Question: I'm going to develop which should work on mobile devices (smartphones). In the application the operator will input some business data, and the operator will type this data also in closed spaces, where network signal can be unavailable.
So, there is a need for . In such mode operator can input data, which will be stored on browser side, and after the network becomes available, the data will be send to the server and persisted in database.
I've found out 2 possible solutions:
1. Store the values in JavaScript memory. Will not survive browser crash or page reload.
2. Store the values in HTML5 LocalStorage. Requires browser with HTML5 support and guarantee that this storage will be persistent (no flush after closing the browser app).
Because I've not developed the web application for smartphones yet, and I have little experience with them, I have the question:
I know that theoretically HTML5 LocalStorage should be 5MB, and JavaScript memory should depend on device resources, which should be at least 5MB, but how it is for Smartphones? F.g. I've noticed on Windows Phone 6.5, that the <URL>.
In the <URL> there's great link to the simple application which tests local storage limitations, and according to the test I've made, the local storage can be increased on Opera Mobile 11 without browser's limitation, the user must simply accept the request for more space. The limits are there the device's limits.
Here's the QR code to the app:

And the app itself:
<URL>
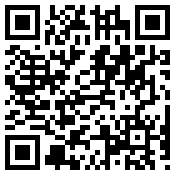
Answer: In my experience you can reliably bet on 5MB minimum for the platforms you mention above. Keep your data below that level and you should be pretty safe.
Read this article. <URL> it has some nice nuggets of info, but it's not all accurate, especially the part that says you cant up the limit.
I know for a fact that on iPhone once you reach the limit the phone will ask the user if they want to allow more space. (Sort of accurate, but not entirely)
On Android platforms the heap memory limit is set at 12MB. Not sure about the other platforms. Since you are going to be running in some kind of webcontainer (Webkit or other) I wouldn't worry too much about it. The containers themselves are pretty good at managing memory and implementing file caches to minimize their footprint.
I recommend you leave the memory optimizations and such for last. Who knows, you might not even need it. Dont optimize prematurely.
PS:
Look at Phonegap: <URL>